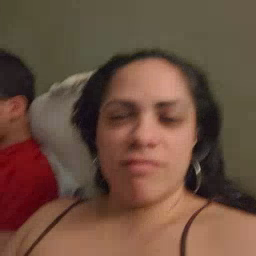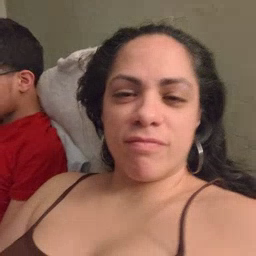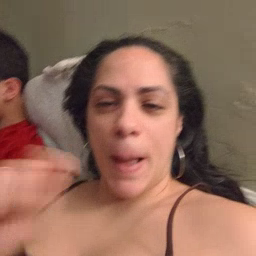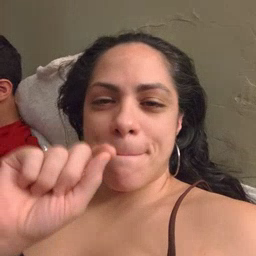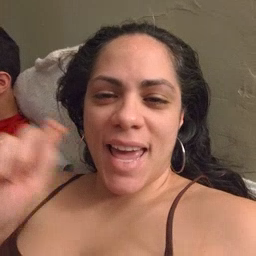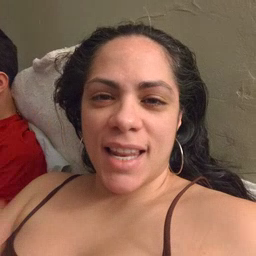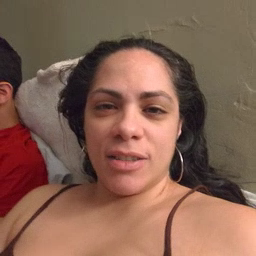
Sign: pen